Question: I want to have the registration after the auth, so the admin could create a user.I tried to find something about that but all examples are in Laravel 5s and the methodes of the controllers aren't the same.
Have you an idea,please?

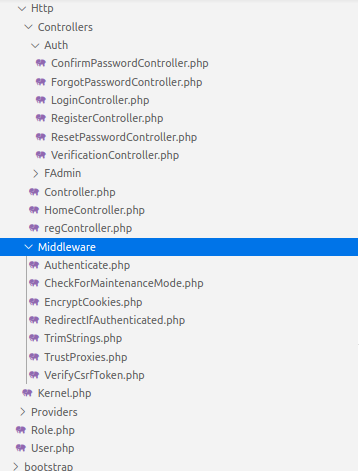
Answer: If you want to create a new user as an admin, you just have to use the 'User::create([ ... ])' method. Remeber to put an email and a hashed password, such that the user can log in.
Example for user creation:
'''
User::create([
'email' => 'foo@bar.com',
'password' => bcrypt('foobar'),
]);
'''
If you want to remove the registration for guests, you should remove the RegistrationController and change the route to 'Auth::routes(['register' => false]);'.